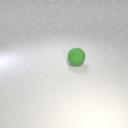
large green rubber sphere